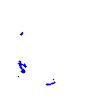
Particle: kaon